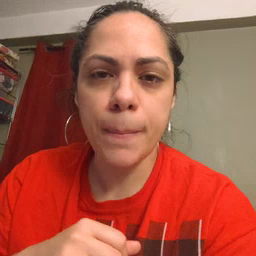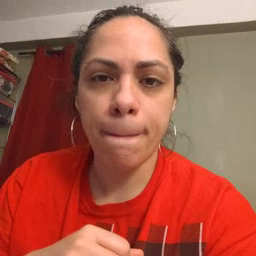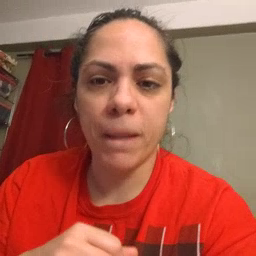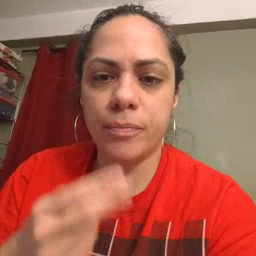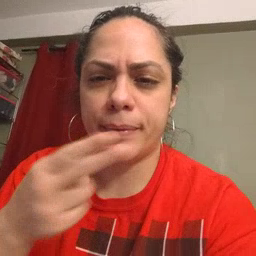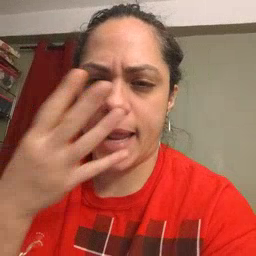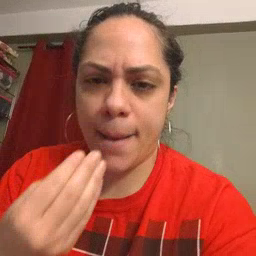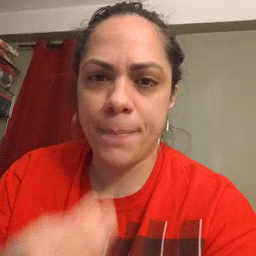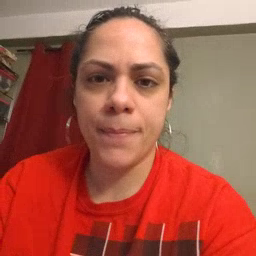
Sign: nap